Question: I am establishing a connection to the database upon every script execution. It is done by assigning a PDO instance to a global '$db' variable that is then passed to the controller.
'''
$db = new y\pdo\PDO('mysql:dbname=foo;charset=utf8');
'''
However, because there is a cache-logic layer, 95% requests do not need to execute a single query. While 5ms to establish a connection might not seem significant, it is 30% of the request time. When serving up to 200K requests a minute, this is a significant number.

I would like to establish a connection to the database only when there is a query to execute. What is the recommended way of achieving this without putting a significant overhead on the script?
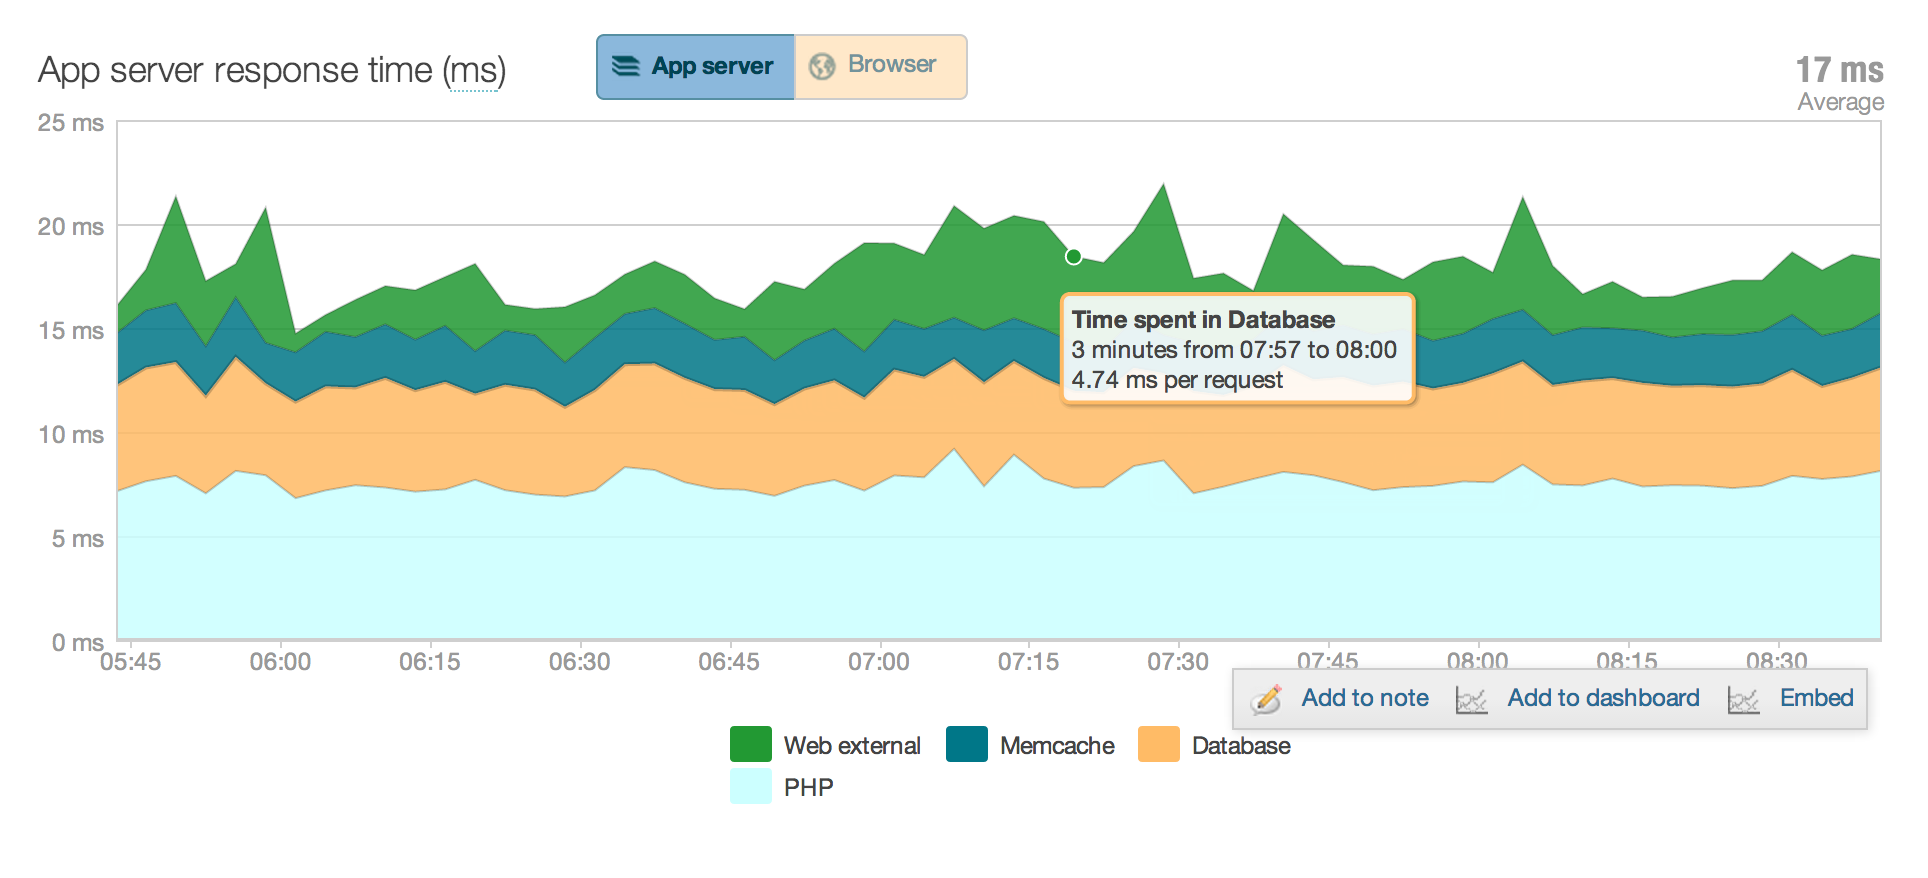
Answer: You may/can use proxy design pattern. So it will handle/create connection to db when you first time ask for data.
So instead using PDO directly you create proxy object, when there is query it creates connection to db, and query it (lazy loading), then later on it would reuse the same PDO object.
<URL>
<URL>
Proxy example: <URL>